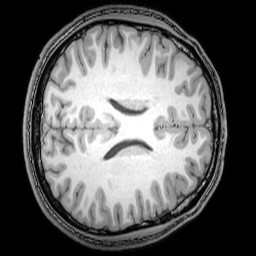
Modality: T1w
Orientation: axial
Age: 22
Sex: male
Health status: healthy
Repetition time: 0.081 s
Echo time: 0.037 s